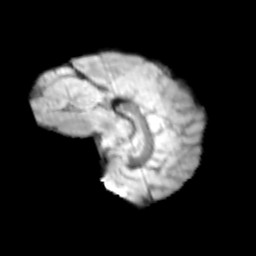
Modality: T2w
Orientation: sagittal
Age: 10
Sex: female
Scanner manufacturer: siemens
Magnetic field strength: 3 T
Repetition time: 3.8 s
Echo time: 0.07 s